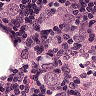
Metastatic tissue present: yes